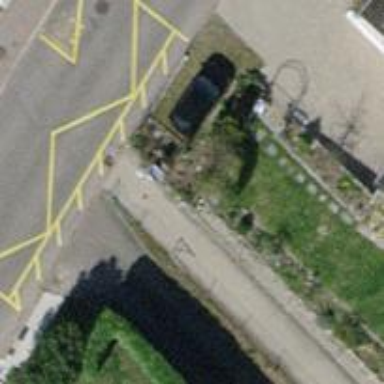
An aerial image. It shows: Cycle barrier.